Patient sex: M
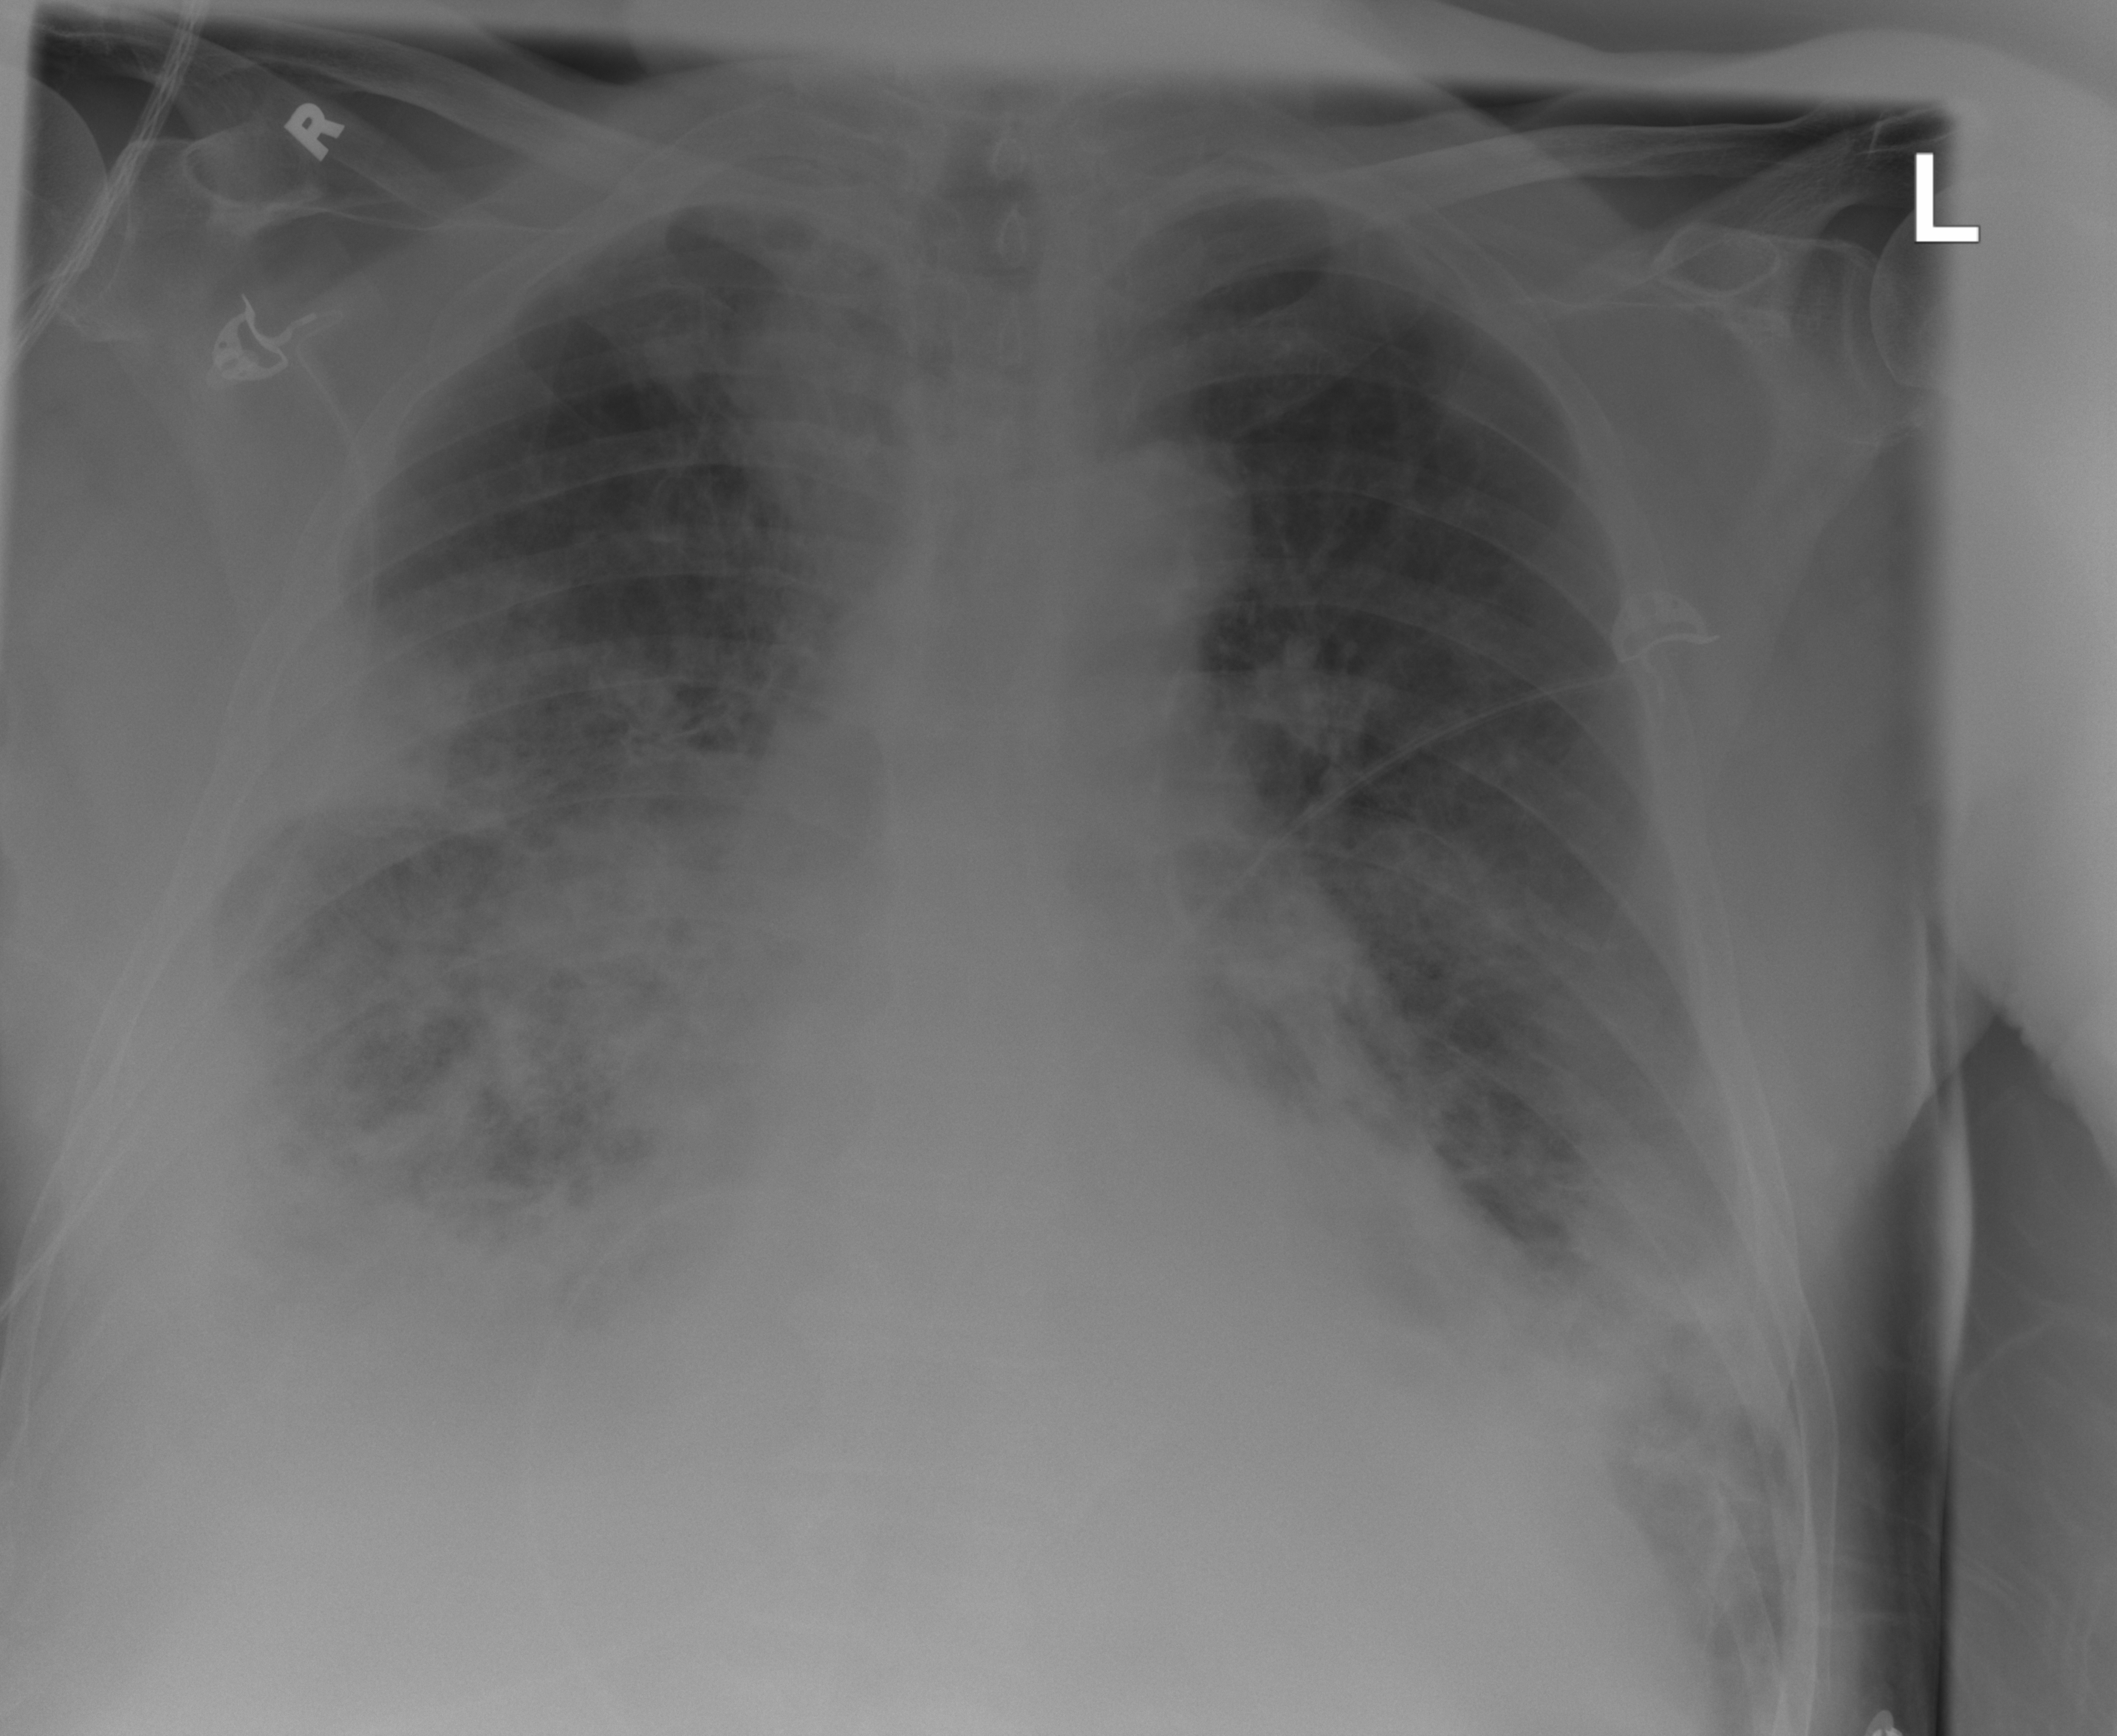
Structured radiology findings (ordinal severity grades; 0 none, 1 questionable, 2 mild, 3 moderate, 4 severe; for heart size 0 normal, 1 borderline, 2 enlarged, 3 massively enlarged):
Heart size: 0
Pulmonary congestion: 0
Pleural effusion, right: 3
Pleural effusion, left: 2
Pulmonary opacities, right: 3
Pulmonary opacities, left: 2
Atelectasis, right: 2
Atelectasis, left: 2